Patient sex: F
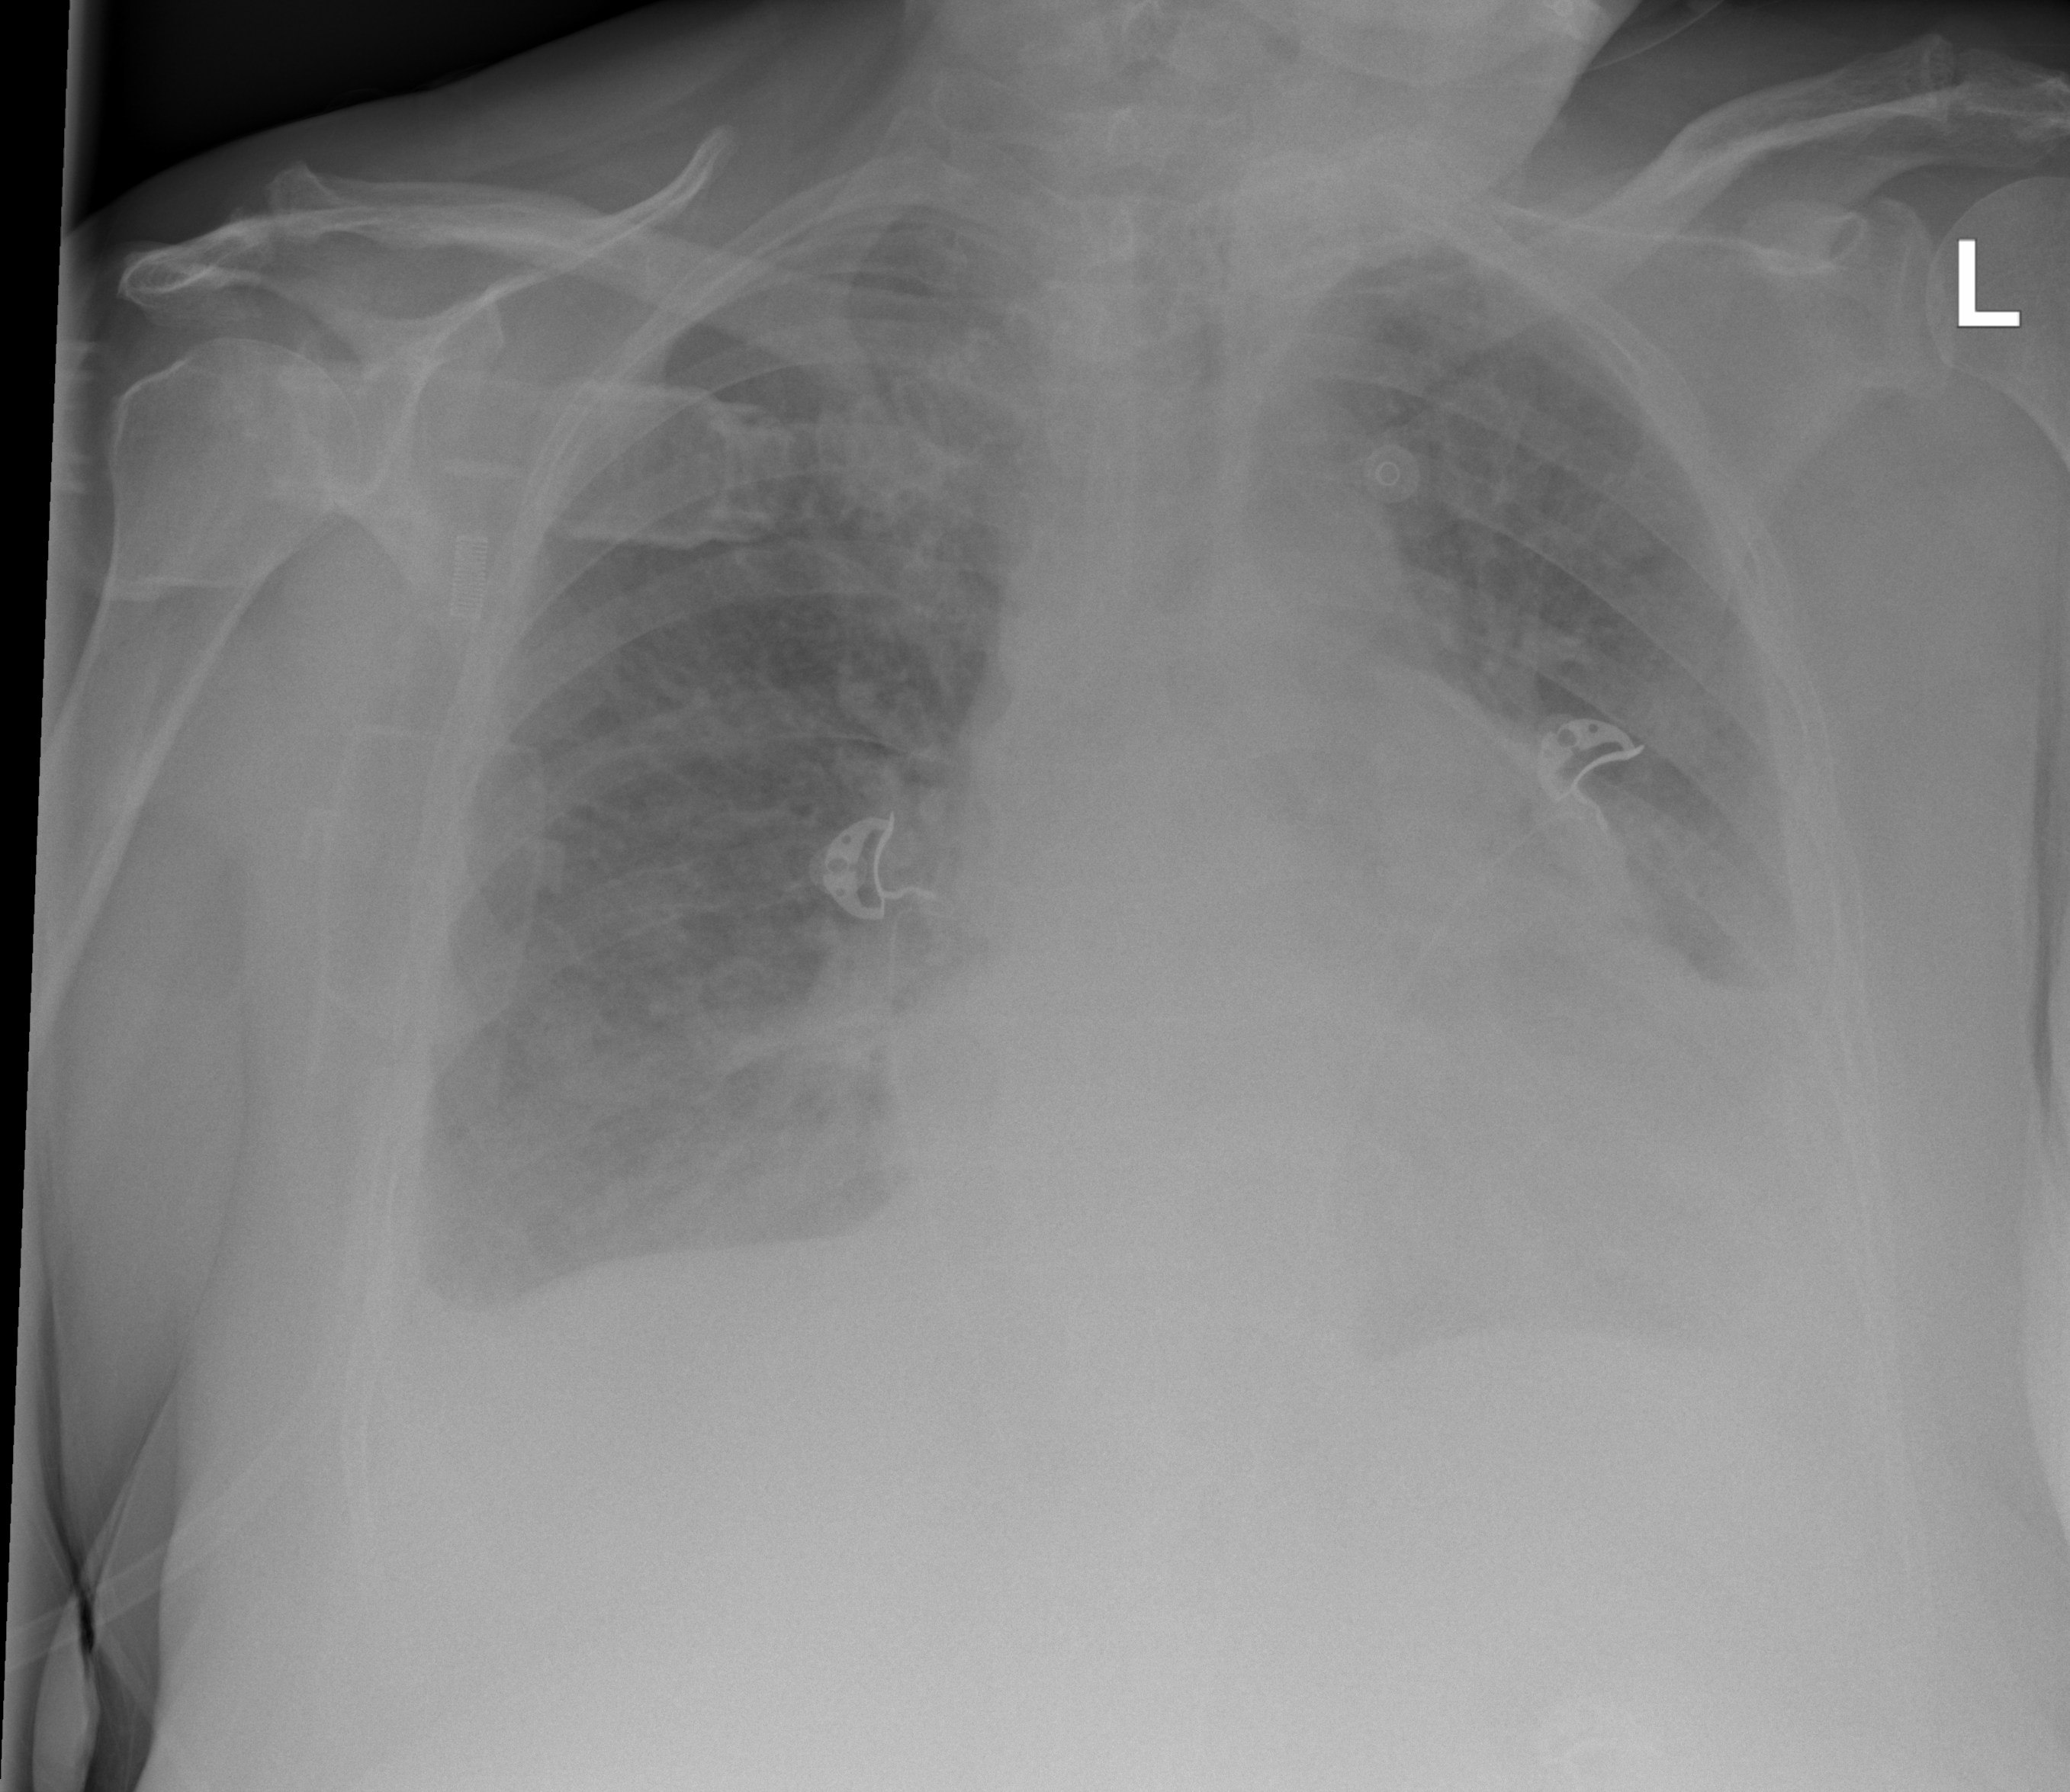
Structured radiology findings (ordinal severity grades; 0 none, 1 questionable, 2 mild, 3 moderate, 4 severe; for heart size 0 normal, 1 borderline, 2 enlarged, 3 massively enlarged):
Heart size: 2
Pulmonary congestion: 2
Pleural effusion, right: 2
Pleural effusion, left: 3
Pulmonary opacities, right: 2
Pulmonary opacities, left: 3
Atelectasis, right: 2
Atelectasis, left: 2